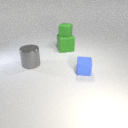
large gray metal cylinder behind small blue rubber cube